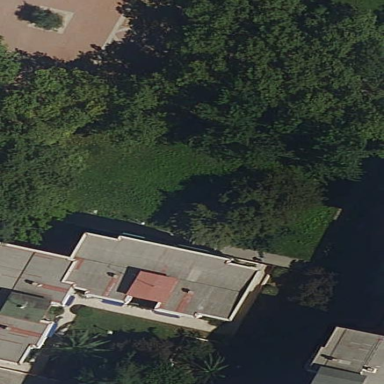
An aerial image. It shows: Garden that is leisure land.